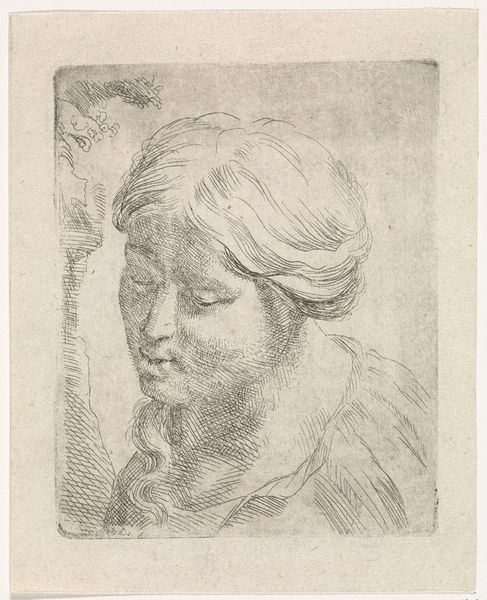
Titel: Vrouw met lang haar
Künstler: Carel de (II) Moor
Standort: Amsterdam
Institution: Rijksmuseum
Schlagwörter: baum, schatten, frau, haar, zeichnung, alt, jung, gesicht, bildnis, portrait, haare, papier, zopf, junge frau, schraffur, schwarz weiß, radierung, pergament, versunken, anblick, vorderansicht, kreuzschraffur